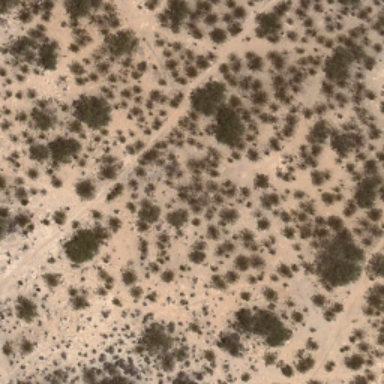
This is a chaparral .